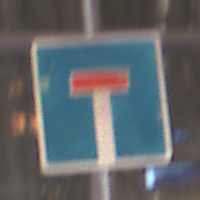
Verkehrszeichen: Sackgasse
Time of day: NotSpecified
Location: Indoor (Urban)
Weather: NotSpecified
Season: NotSpecified
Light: Artificial